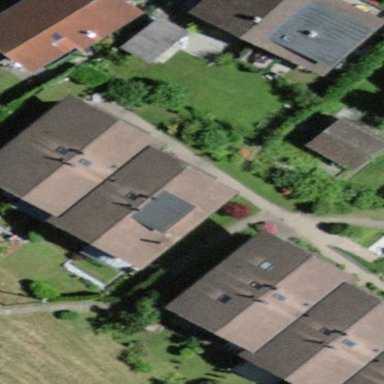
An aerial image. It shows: Terraced house.